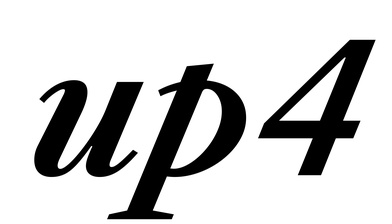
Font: LibreCaslonText-Italic_Bold_Italic